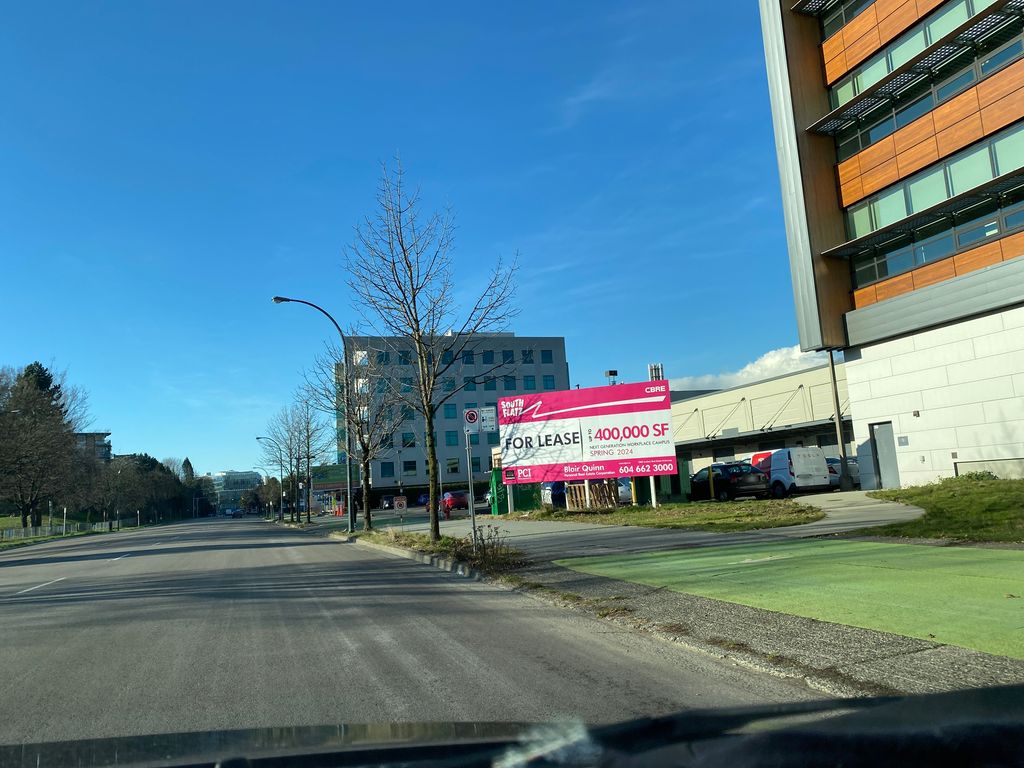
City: vancouver